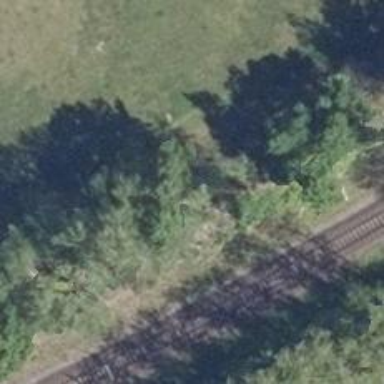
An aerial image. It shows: Grass track with grade5 track type.